Field crop: maize
Growth stage: 2
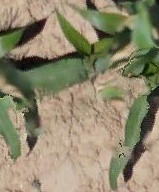
Species: maize